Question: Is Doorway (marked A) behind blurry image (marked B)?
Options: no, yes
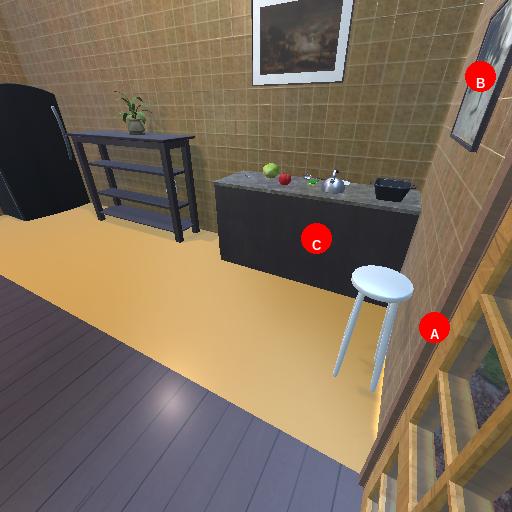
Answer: no